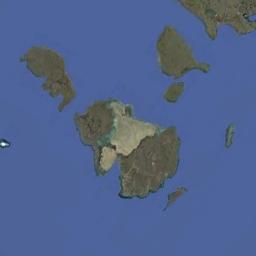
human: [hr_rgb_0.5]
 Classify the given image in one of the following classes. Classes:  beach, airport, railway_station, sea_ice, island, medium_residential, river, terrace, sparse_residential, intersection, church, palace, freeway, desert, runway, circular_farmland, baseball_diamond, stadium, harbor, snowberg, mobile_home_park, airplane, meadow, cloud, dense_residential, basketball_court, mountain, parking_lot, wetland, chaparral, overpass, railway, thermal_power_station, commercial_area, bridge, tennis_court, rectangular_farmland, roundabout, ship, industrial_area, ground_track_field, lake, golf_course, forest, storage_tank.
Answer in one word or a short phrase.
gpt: island